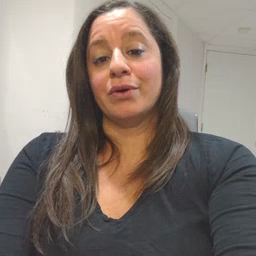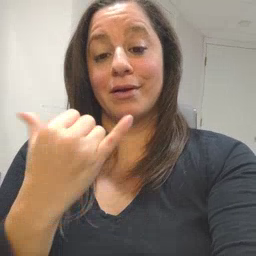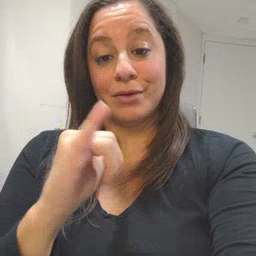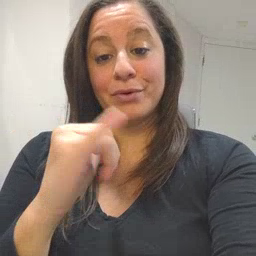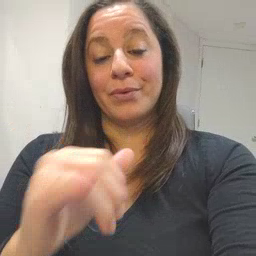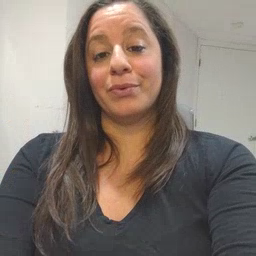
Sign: yellow